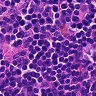
Metastatic tissue present: no